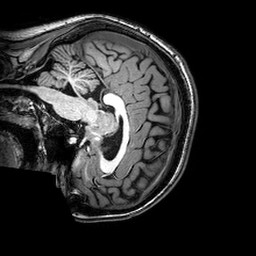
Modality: T1w
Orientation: sagittal
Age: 22
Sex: female
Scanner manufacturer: philips
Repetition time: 0.008333 s
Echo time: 0.00382 s